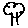
Label: tree